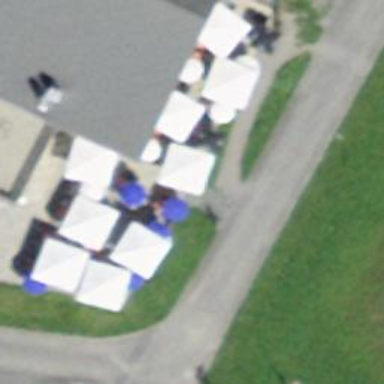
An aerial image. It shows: Outdoor seating area for leisure land.